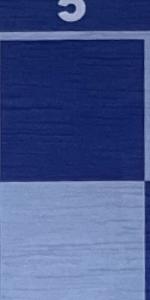
Label: Empty